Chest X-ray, PA view. Patient: 59 years old, sex M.
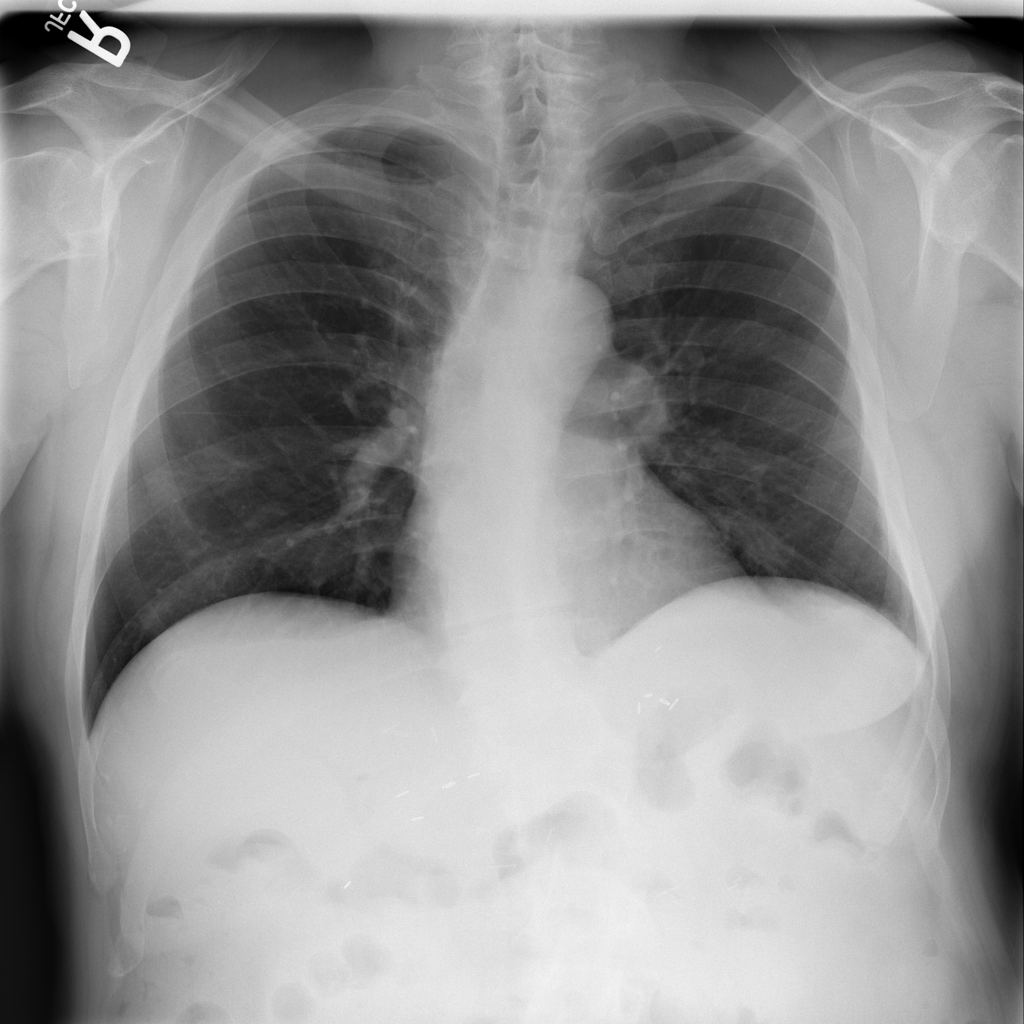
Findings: No Finding